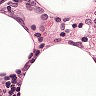
Metastatic tissue present: no